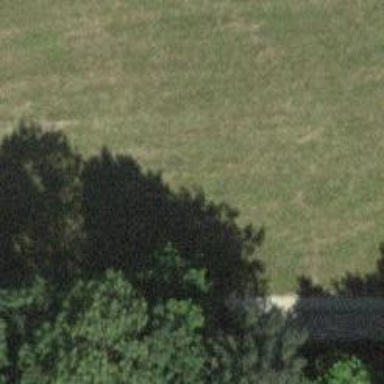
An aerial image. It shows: Bench.